I will show an image sequence of human cooking. I have annotated the images with numbered circles. Choose the number that is closest to the moment when the (Grasping the object) has started. You are a five-time world champion in this game. Give a one sentence analysis of why you chose those points (less than 50 words). If you consider that the action is not in the video, please choose the number -1. Provide your answer at the end in a json file of this format: {"points": []}
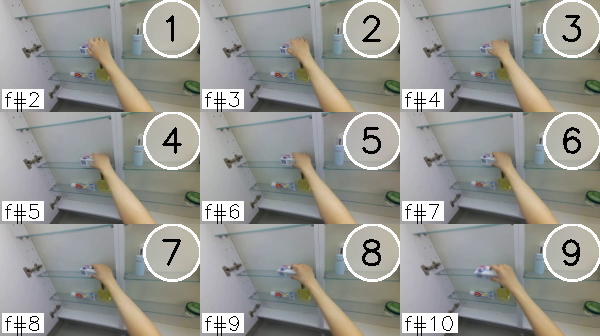
Frame 4 shows the clearest moment of hand-object contact.
{"points": [4]}